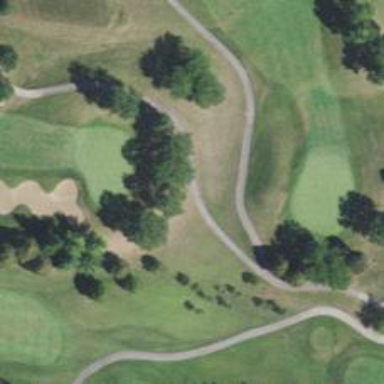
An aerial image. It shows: Path for golf carts.